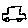
Label: car